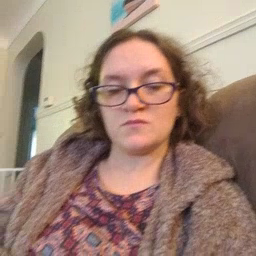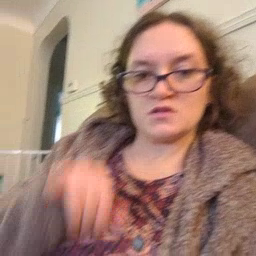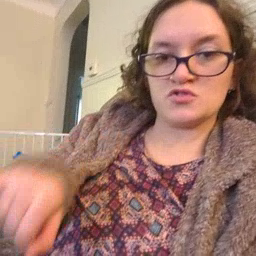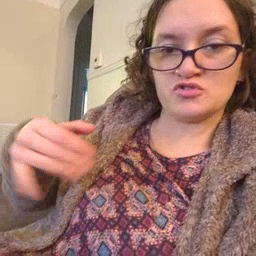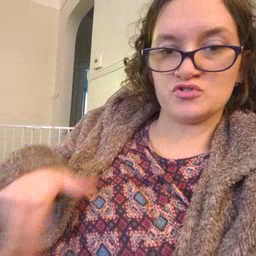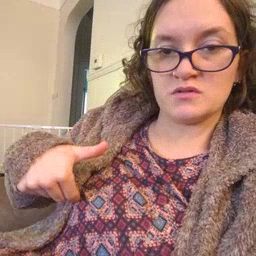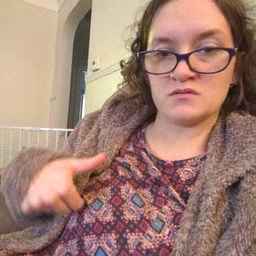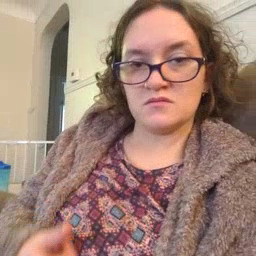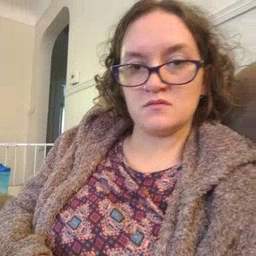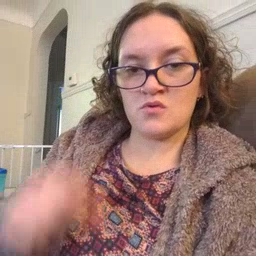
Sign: jeans